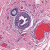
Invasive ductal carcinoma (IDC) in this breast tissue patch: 0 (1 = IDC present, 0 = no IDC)